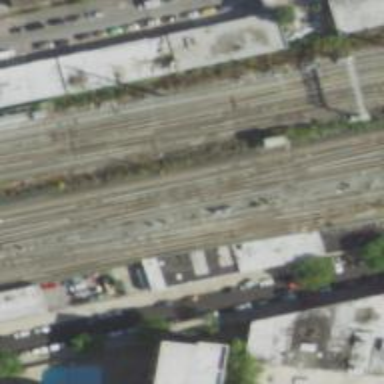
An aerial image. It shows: Electrified rail railway.